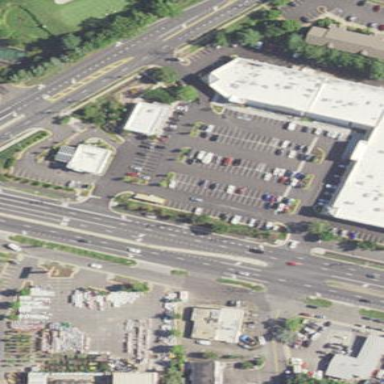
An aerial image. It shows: Retail area.